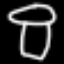
Label: mushroom